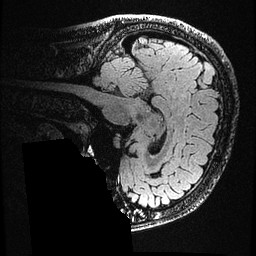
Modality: FLAIR
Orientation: sagittal
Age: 35
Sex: male
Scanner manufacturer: ge
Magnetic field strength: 3 T
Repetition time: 4.802 s
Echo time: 0.1161 s